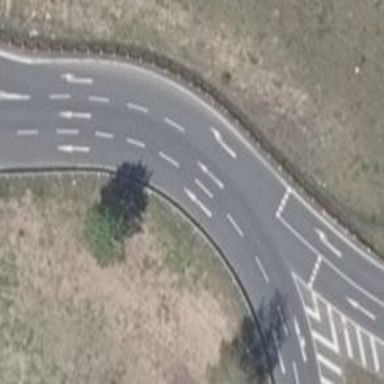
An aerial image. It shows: Circular junction on secondary road.